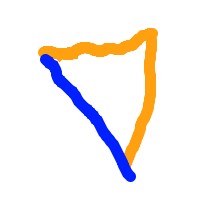
Shape: triangle